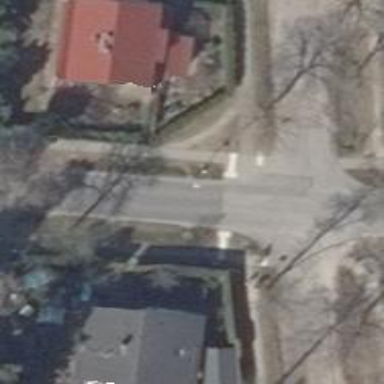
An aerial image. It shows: Unmarked crossing on the road.